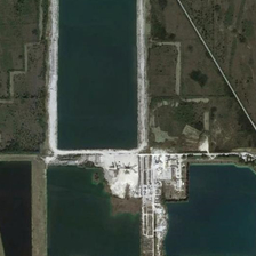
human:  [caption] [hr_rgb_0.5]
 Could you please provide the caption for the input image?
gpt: a rectangular pond is close to two square ponds.

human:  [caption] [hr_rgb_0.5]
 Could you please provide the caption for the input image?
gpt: A rectangle pond is near two square lakes.

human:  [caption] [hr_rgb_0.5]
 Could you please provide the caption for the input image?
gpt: Next to the two ponds is a rectangular pond.

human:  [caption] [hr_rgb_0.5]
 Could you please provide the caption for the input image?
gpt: Rectangular pond is next to two square ponds.

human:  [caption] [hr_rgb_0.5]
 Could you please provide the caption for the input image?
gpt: Next to the two ponds is a rectangular pond.